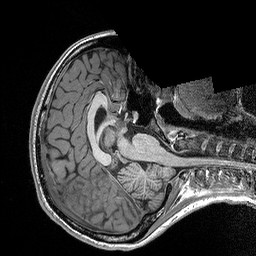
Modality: T1w
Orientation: axial
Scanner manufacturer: siemens
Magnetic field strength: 3 T
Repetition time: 2.3 s